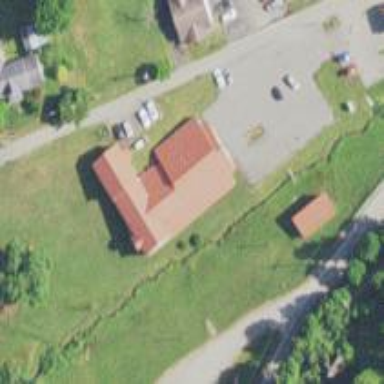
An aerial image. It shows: Healthcare clinic.